Question: Still learning developer, and SQL, trying to figure out the best way of doing this.
I want to run a procedure that will take all of the records in SALES, find the associated TERMINALID, MERCHANTID, MERCHANT.BANKACC, MERCHANT.PHONE, and insert them into the DAILYSALE table (which I've created with all the appropriate columns).

Just still trying to get my head around the simplest way of doing this. I know it's not particularly complicated, but I'm still in the beginner stages of learning.
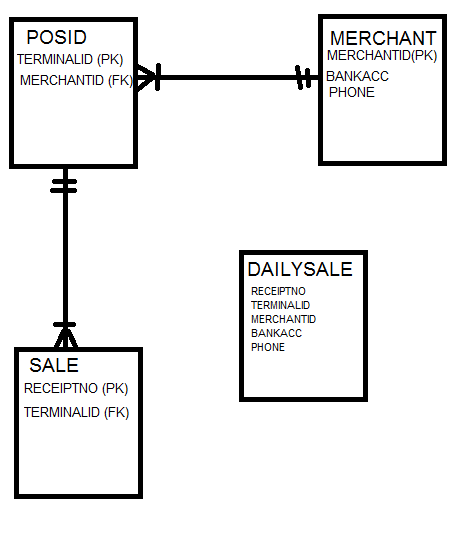
Answer: '''
INSERT INTO DAILYSALE
(RECEIPTNO, TERMINALID, MERCHANTID, BANKACC, PHONE)
SELECT s.RECEIPTNO, s.TERMINALID, p.MERCHANTID, m.BANKACC, m.PHONE
FROM SALE s
INNER JOIN POSID p ON s.TERMINALID = p.TERMINALID
INNER JOIN MERCHANT m ON p.MERCHANTID = m.MERCHANTID
'''